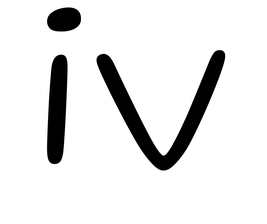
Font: Gluten_ExtraLight